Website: home-depot
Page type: billing-address
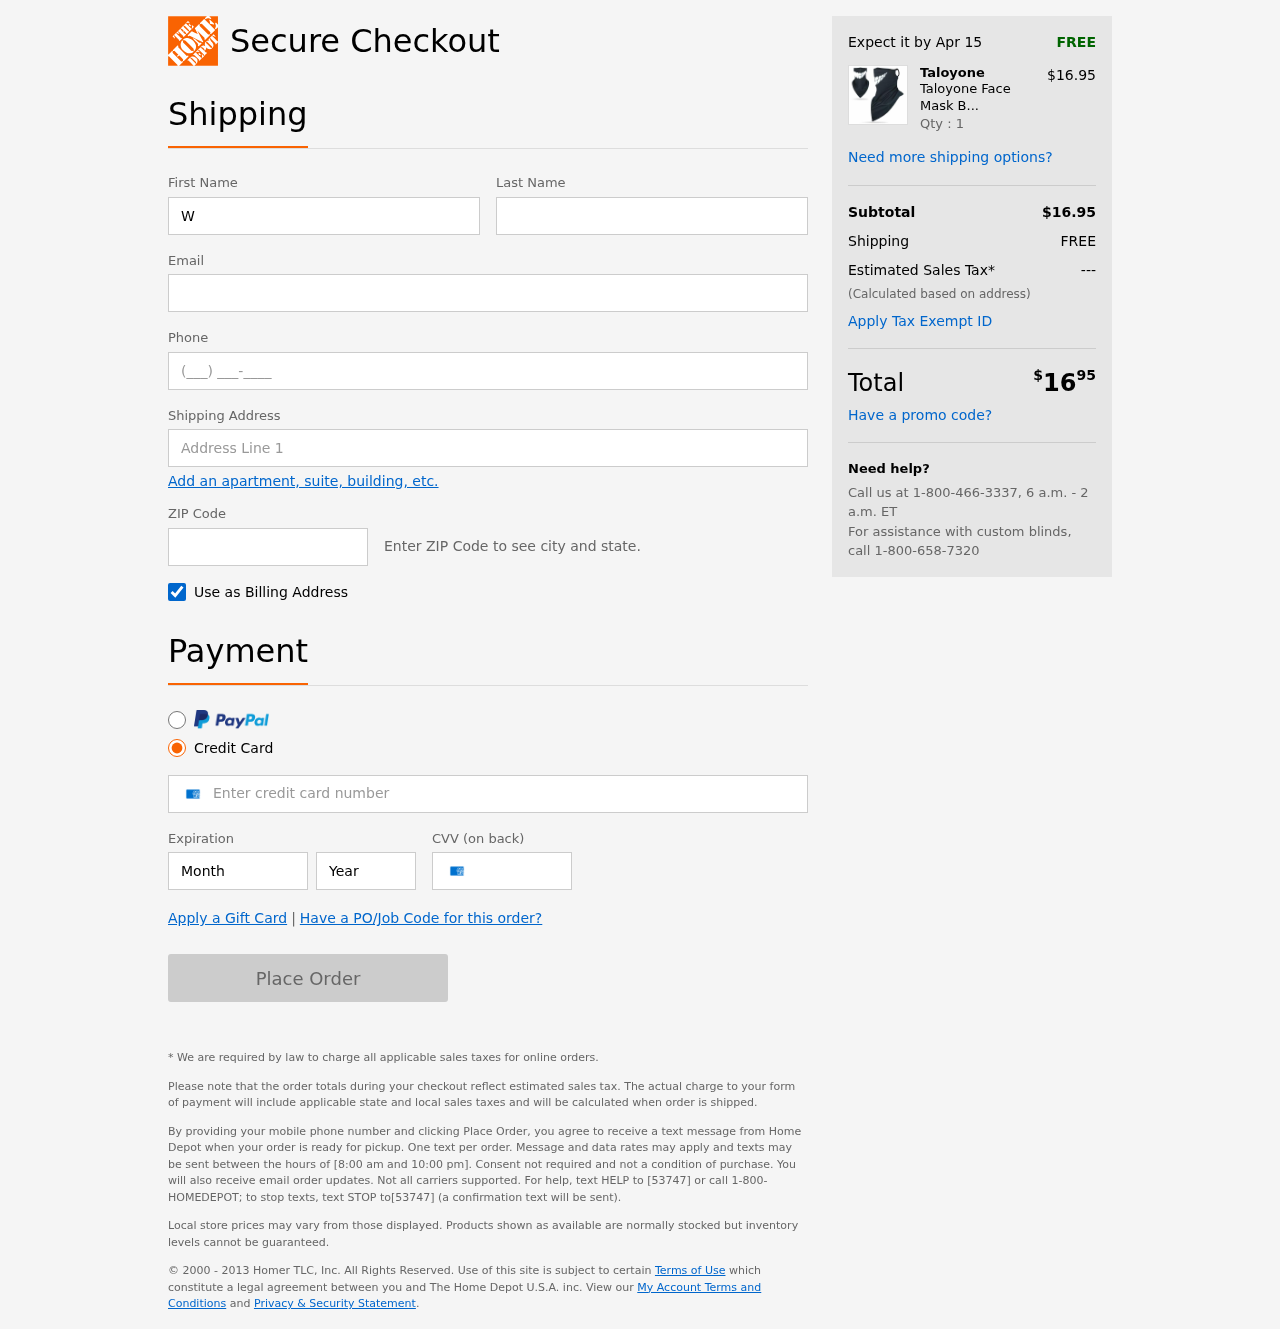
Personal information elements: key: PII_FIRSTNAME
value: Whitney
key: PII_LASTNAME
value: Smith
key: PII_EMAIL
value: whitneysmith@yahoo.com
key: PII_PHONE
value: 7749731086
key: PII_STREET
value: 598 Lin Drives Suite 720
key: PII_POSTCODE
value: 69269
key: PII_CARD_NUMBER
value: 3424 4637 1756 539
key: PII_CARD_EXPIRY_MONTH
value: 09
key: PII_CARD_CVV
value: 1651
Product elements: key: PRODUCT1_BRAND
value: Taloyone
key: PRODUCT1_NAME
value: Taloyone Face Mask Bandanas Neck Gaiter Ear Loops Face Balaclava Non Slip Light Cool Breathable Band
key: PRODUCT1_PRICE
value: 16.95
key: PRODUCT1_QUANTITY
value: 1
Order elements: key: ORDER_DELIVERY_DATE
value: Apr 15
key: ORDER_SUBTOTAL
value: $16.95
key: ORDER_SHIPPING_COST
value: FREE
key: ORDER_TAX
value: ---
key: ORDER_TOTAL2
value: $1695